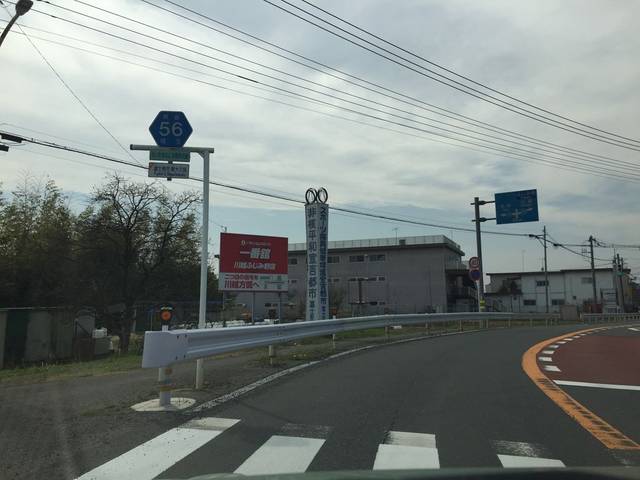
Region: Japan
Coordinates: 35.883, 139.552